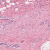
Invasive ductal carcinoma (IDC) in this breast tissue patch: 0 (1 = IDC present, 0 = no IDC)